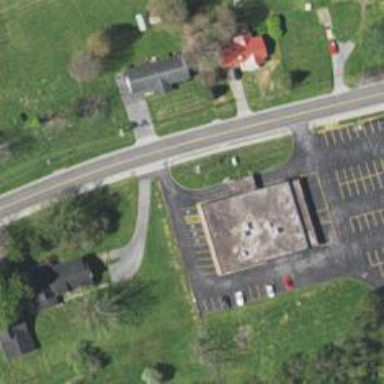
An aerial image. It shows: Clinic.